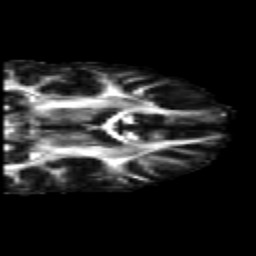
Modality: FA
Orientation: coronal
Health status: healthy
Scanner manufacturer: siemens
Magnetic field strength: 3 T
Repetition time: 10 s
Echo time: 0.092 s